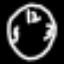
Label: clock